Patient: sex M, age 35
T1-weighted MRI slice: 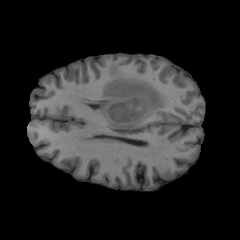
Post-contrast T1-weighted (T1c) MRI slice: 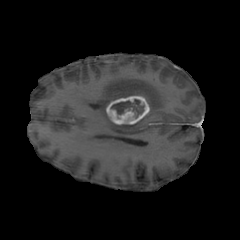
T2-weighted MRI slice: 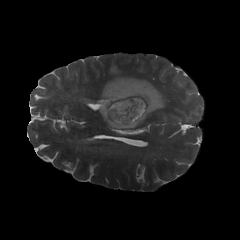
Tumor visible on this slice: yes
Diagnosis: Glioblastoma, IDH-wildtype
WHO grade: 4